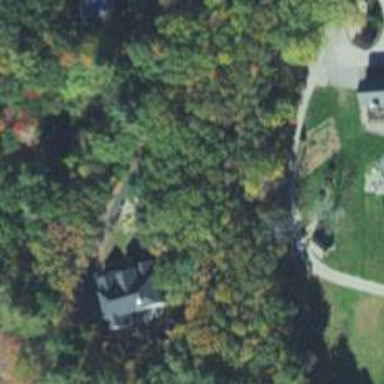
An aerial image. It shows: Driveway leading to service road.